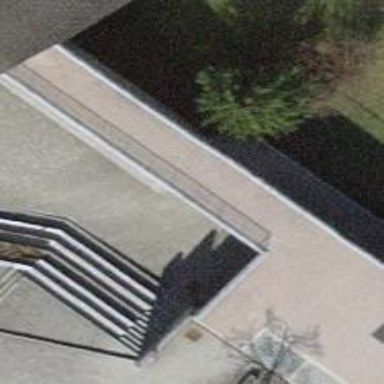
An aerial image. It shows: View of roof of building.